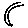
Label: moon